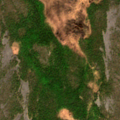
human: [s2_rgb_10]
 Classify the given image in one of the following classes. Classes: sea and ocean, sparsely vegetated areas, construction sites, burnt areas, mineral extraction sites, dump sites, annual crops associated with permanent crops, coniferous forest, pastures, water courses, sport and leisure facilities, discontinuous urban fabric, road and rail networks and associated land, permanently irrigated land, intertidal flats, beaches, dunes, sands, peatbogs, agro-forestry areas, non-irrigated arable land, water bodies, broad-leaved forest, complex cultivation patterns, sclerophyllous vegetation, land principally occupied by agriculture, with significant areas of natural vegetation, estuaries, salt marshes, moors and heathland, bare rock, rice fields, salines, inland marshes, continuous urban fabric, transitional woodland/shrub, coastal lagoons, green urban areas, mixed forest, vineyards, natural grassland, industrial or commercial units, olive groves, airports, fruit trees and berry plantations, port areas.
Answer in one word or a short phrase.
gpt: coniferous forest, mixed forest, transitional woodland/shrub, peatbogs